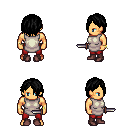
a pixel art fantasy rpg character, male body template, human, tanned skin, white tunic, red pants, black bangs hairstyle, bracelets, maroon shoes, dagger, four views (front, back, left, right), 2x2 character sprite sheet, small pixel art, hard edges, no anti-aliasing